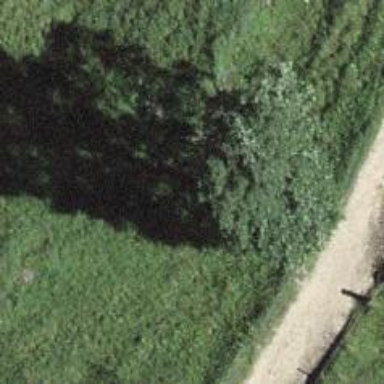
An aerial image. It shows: Single tag "natural: tree."